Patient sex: M
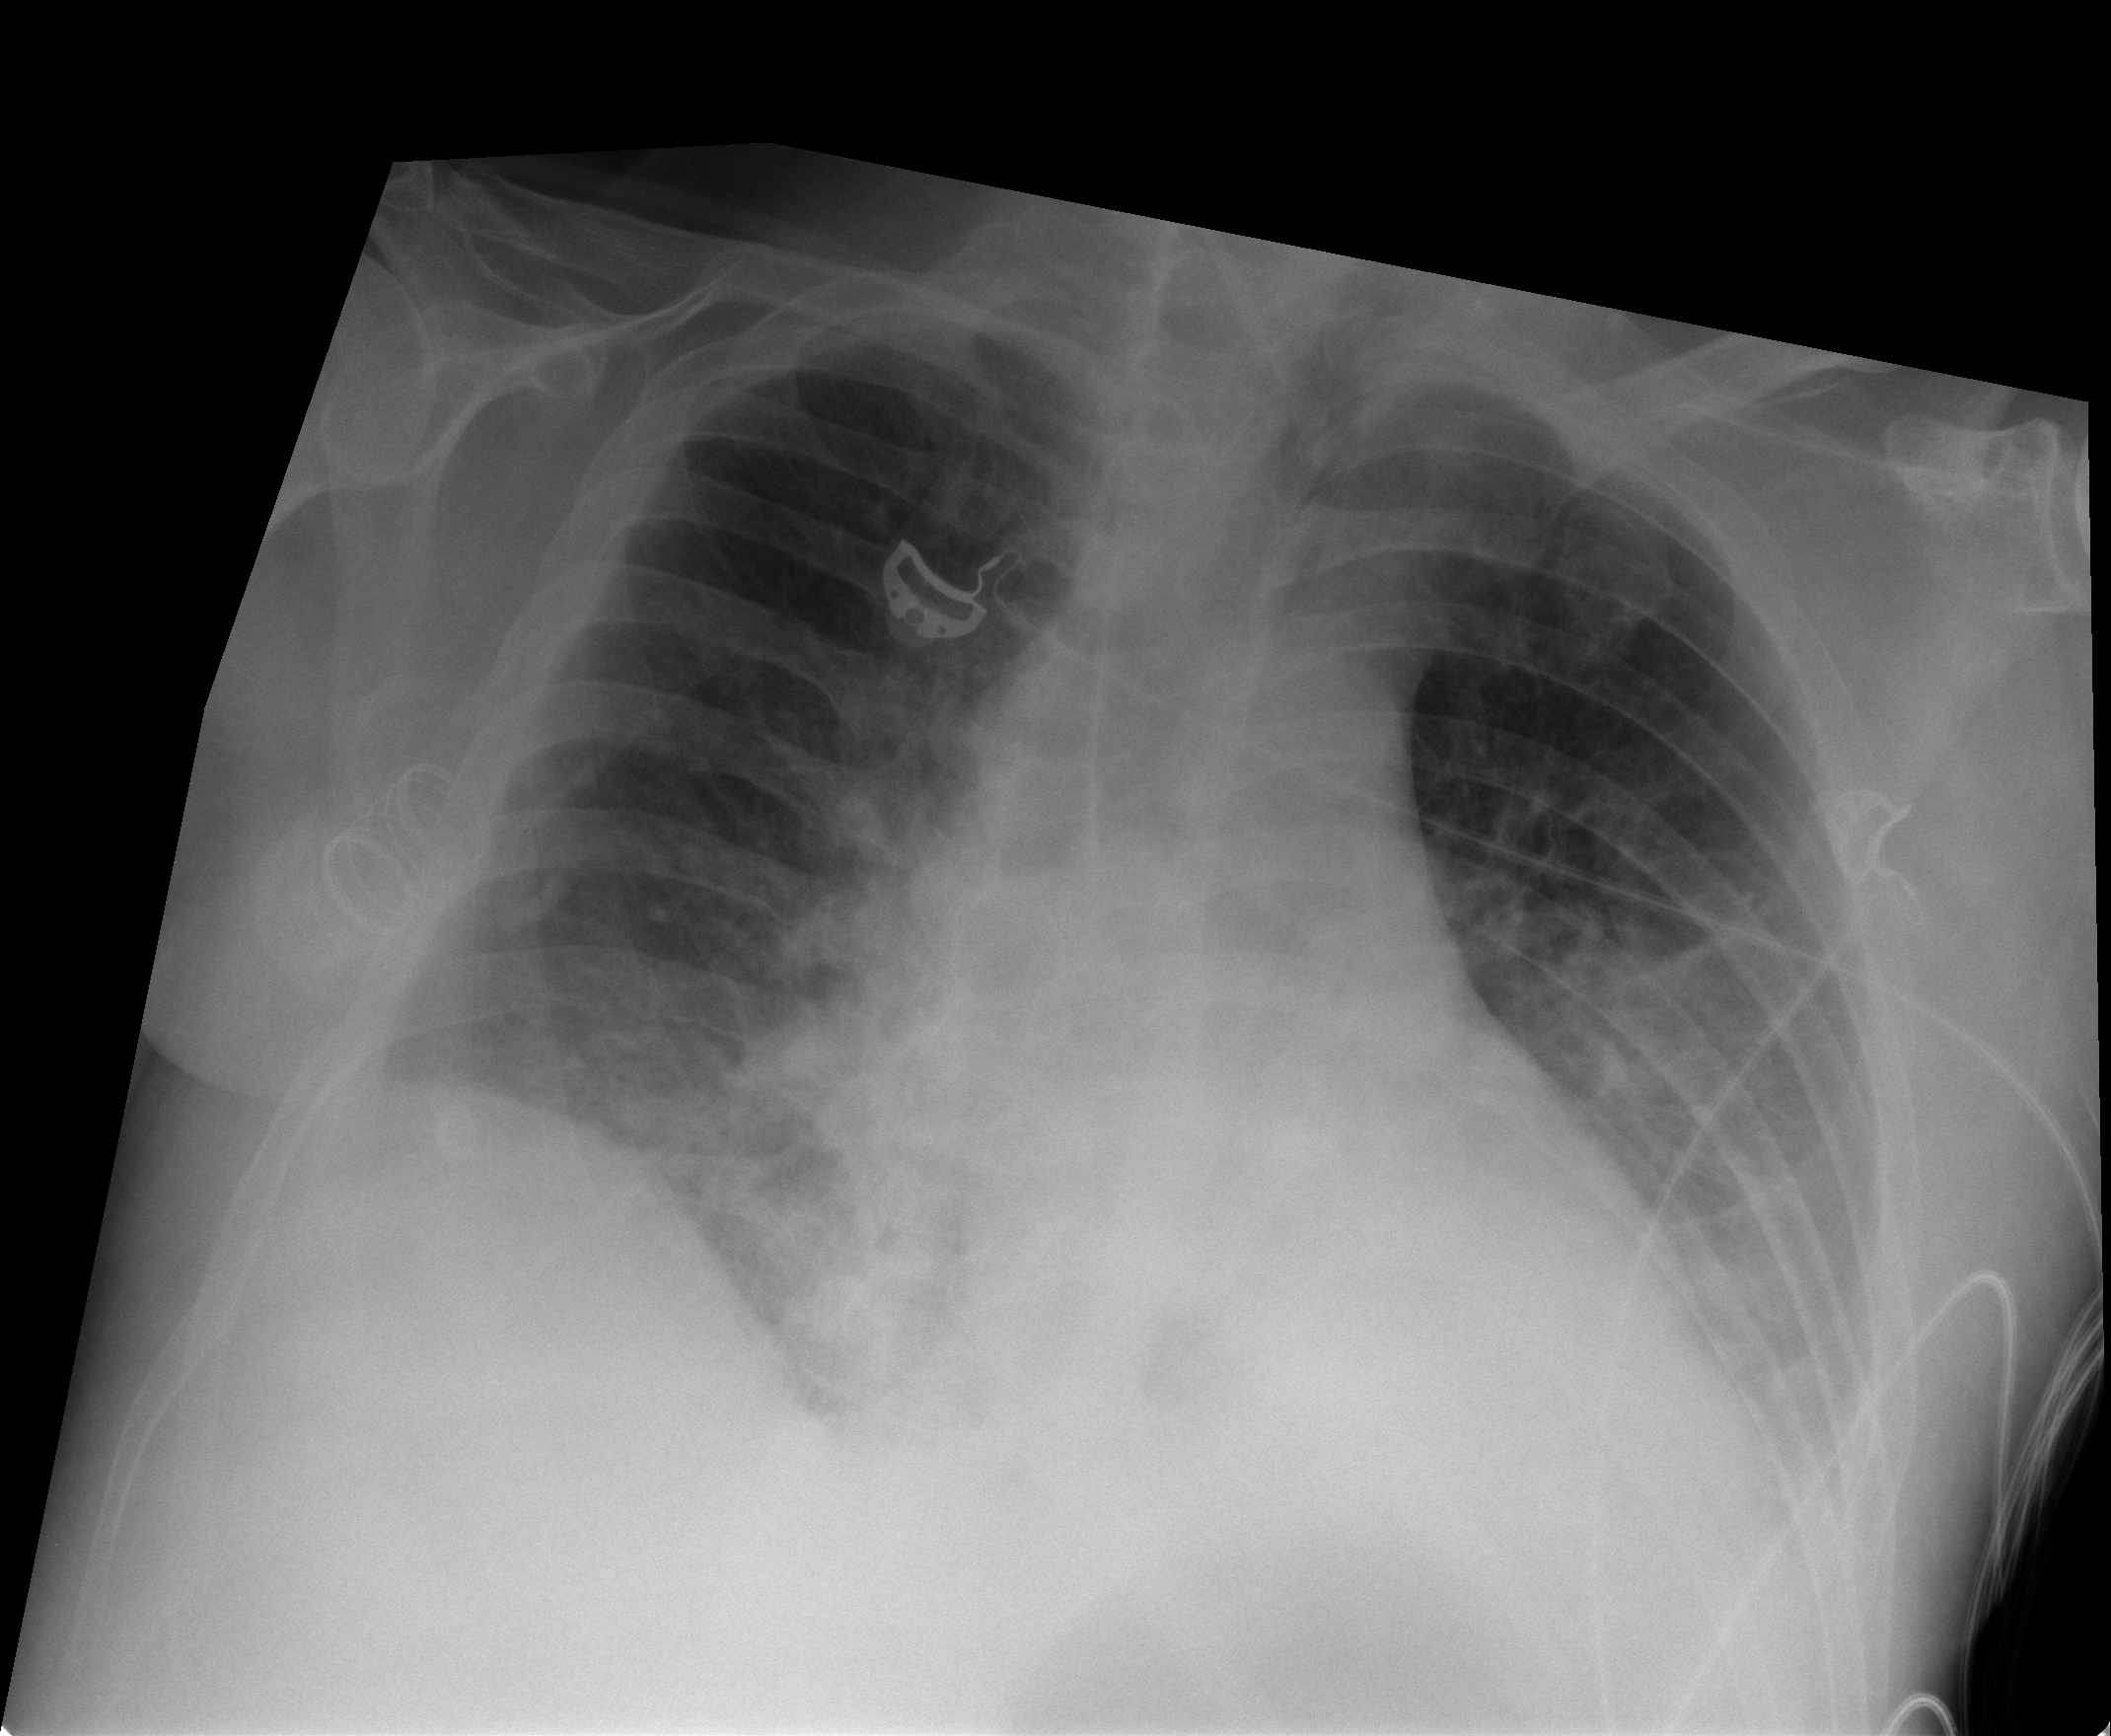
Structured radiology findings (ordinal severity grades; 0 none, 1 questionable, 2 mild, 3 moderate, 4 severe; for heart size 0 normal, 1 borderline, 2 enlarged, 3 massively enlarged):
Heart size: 1
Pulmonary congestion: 1
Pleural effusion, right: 0
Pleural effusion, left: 0
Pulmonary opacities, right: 0
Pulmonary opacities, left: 0
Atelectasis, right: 2
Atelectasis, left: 2